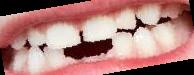
Condition: hypodontia